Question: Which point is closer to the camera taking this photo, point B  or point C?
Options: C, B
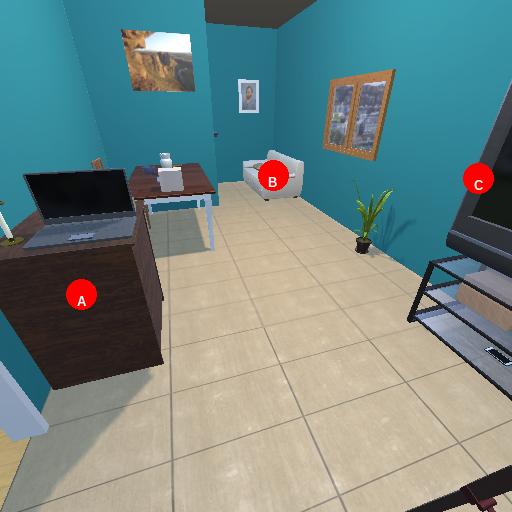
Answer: C